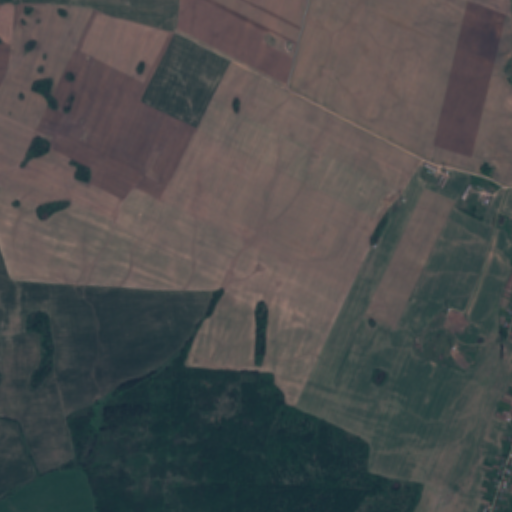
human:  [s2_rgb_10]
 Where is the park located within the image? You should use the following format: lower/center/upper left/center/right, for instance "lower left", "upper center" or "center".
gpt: The park is located in the upper right of the image.
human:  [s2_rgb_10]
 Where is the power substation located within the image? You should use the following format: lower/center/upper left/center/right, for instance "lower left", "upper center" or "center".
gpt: The power substation is located in the center right of the image.
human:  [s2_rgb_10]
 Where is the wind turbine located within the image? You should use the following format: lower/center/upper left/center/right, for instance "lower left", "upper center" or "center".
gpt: The wind turbine is located in the lower right of the image.
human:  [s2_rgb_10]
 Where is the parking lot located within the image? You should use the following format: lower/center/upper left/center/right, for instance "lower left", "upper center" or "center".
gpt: There is no parking lot in the image.